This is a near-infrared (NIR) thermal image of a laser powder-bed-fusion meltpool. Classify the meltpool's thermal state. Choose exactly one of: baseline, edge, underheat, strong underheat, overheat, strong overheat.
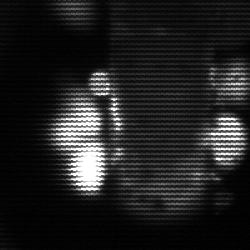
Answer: strong underheat